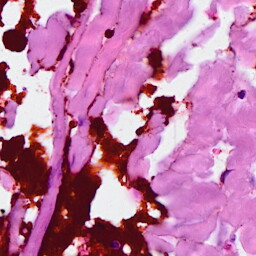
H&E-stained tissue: Breast